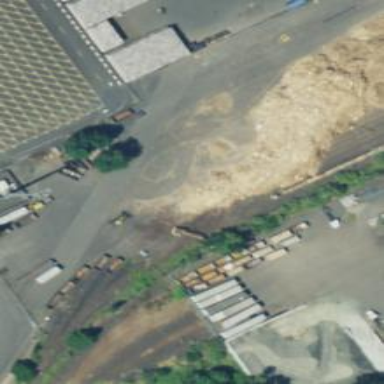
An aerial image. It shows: Railway siding for service.